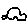
Label: car